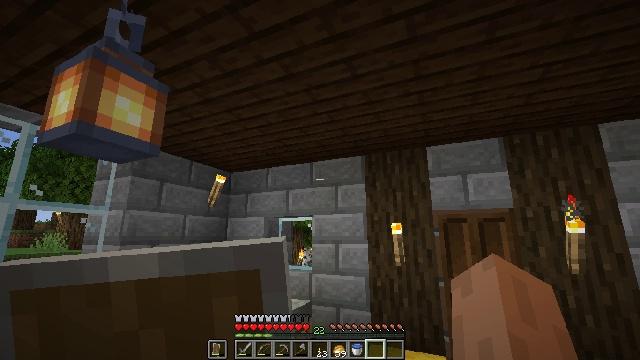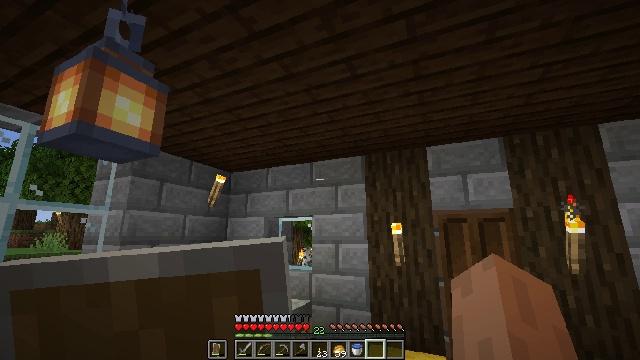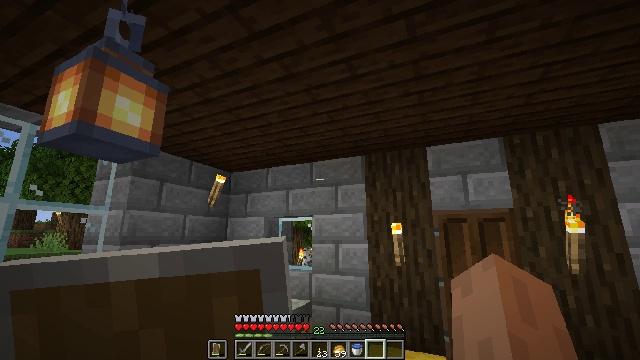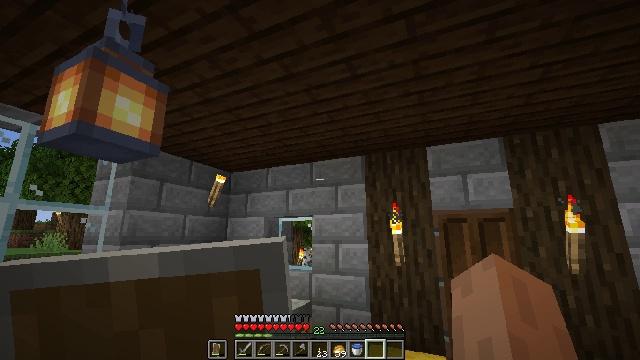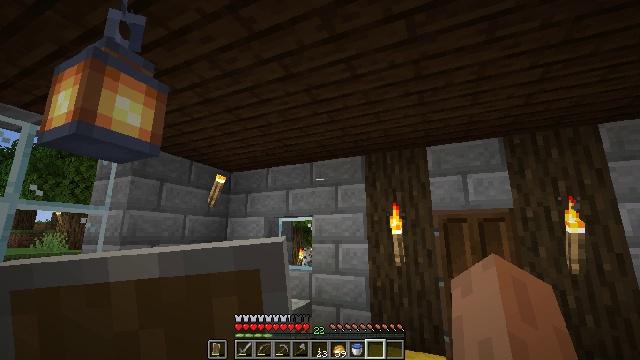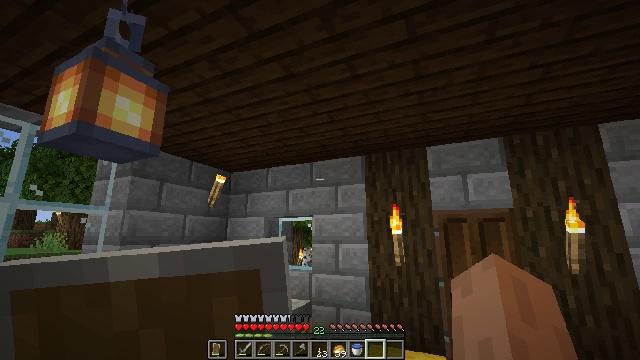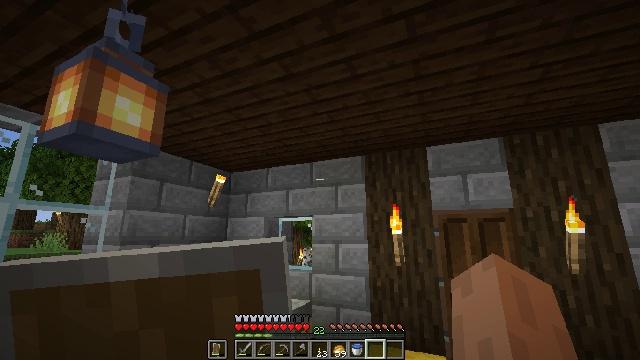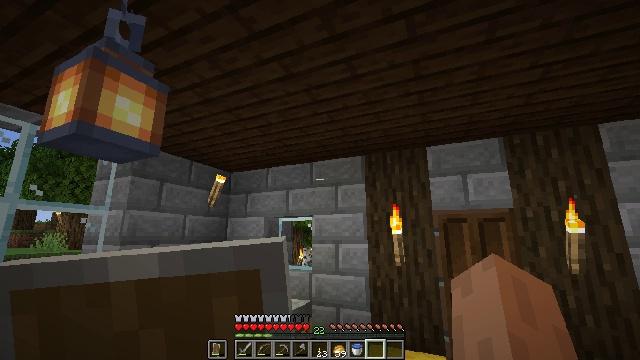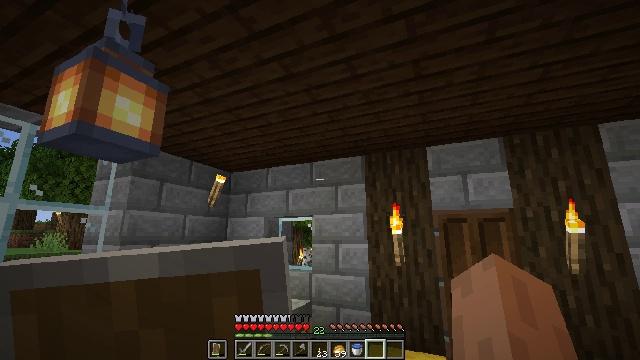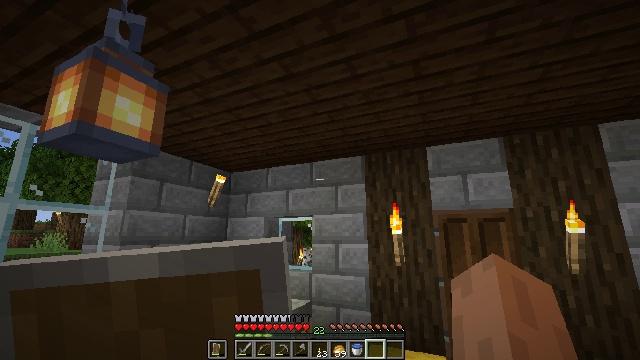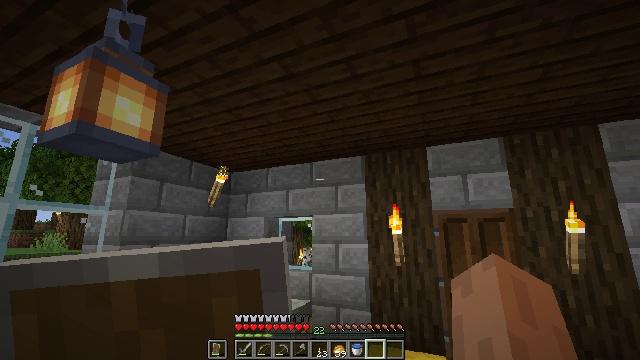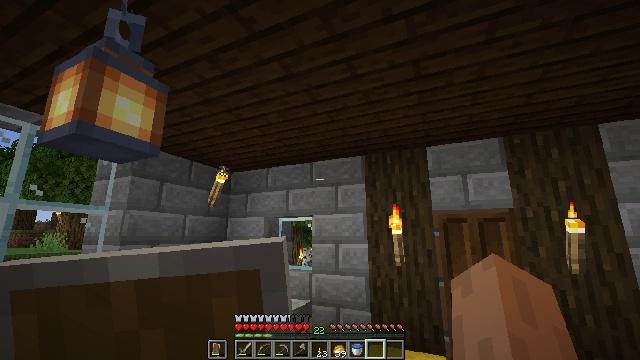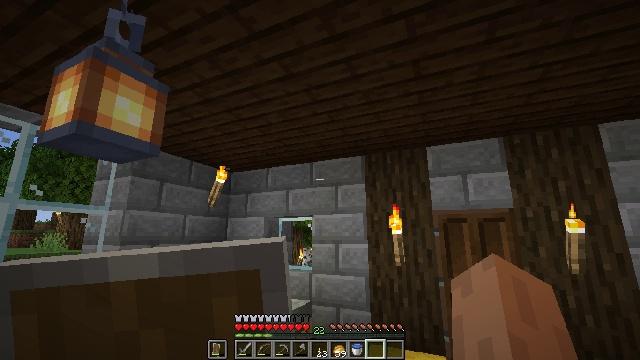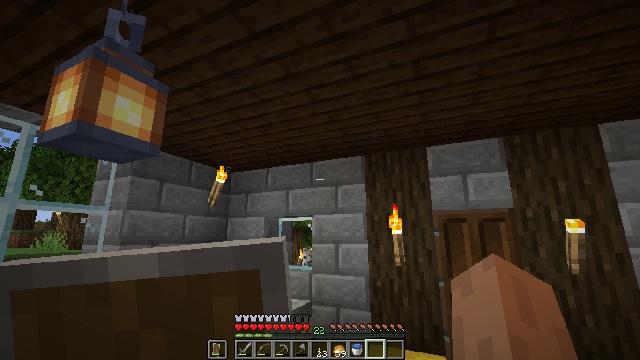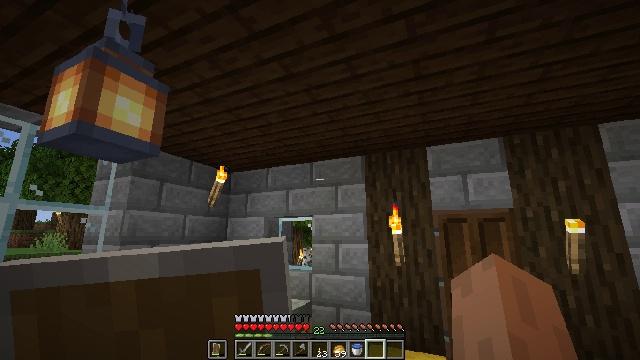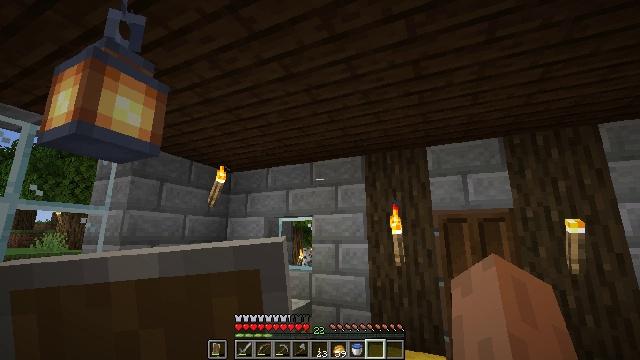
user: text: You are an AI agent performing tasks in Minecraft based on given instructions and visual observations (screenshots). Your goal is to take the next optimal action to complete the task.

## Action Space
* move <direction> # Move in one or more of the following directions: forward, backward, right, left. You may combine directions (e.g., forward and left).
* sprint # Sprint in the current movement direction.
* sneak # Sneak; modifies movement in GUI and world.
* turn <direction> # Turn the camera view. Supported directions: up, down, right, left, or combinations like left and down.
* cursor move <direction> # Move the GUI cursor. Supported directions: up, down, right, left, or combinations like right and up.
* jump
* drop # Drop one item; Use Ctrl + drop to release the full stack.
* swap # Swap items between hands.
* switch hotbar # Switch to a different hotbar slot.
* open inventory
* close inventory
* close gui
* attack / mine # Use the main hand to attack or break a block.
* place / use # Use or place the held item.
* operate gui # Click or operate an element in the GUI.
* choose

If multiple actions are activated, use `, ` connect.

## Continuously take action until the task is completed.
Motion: motion action
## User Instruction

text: Mine a chest to move it.
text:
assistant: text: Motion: no_op
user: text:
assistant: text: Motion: no_op
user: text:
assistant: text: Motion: no_op
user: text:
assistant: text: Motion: no_op
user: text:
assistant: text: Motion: no_op
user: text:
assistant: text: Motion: no_op
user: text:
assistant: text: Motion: no_op
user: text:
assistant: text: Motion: no_op
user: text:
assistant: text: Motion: no_op
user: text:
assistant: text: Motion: no_op
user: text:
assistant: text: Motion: no_op
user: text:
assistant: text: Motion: no_op
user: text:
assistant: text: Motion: no_op
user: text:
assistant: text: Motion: no_op
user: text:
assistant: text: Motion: no_op
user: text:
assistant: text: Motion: no_op
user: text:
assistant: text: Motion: no_op
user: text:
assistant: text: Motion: no_op
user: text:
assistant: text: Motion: no_op
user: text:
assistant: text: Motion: no_op
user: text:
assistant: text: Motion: no_op
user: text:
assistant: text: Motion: no_op
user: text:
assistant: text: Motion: no_op
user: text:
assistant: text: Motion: no_op
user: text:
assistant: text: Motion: no_op
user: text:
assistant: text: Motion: no_op
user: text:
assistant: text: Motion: no_op
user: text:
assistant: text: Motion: no_op
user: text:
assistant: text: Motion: no_op
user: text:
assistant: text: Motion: no_op